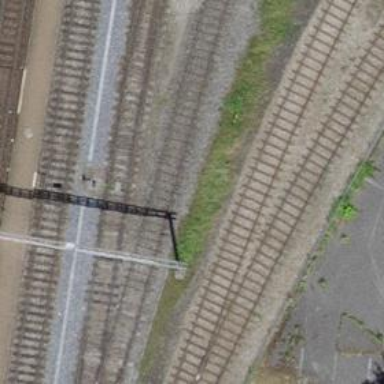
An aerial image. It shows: Single-track railway spur.